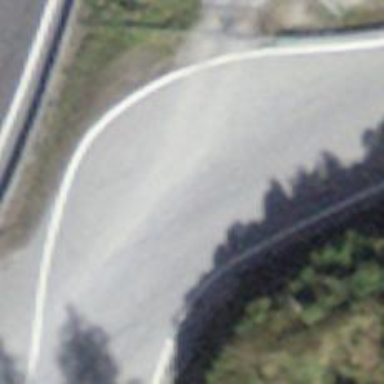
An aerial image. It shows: Primary road with asphalt surface and no sidewalk.